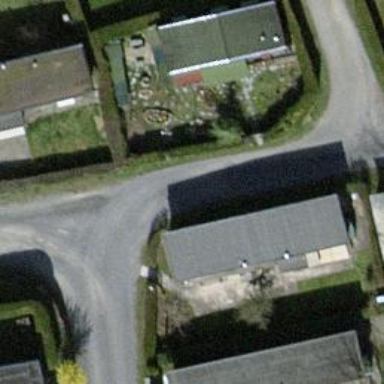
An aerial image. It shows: Static caravan.